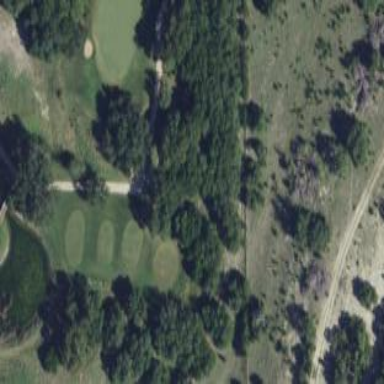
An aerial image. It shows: Golf rough area.